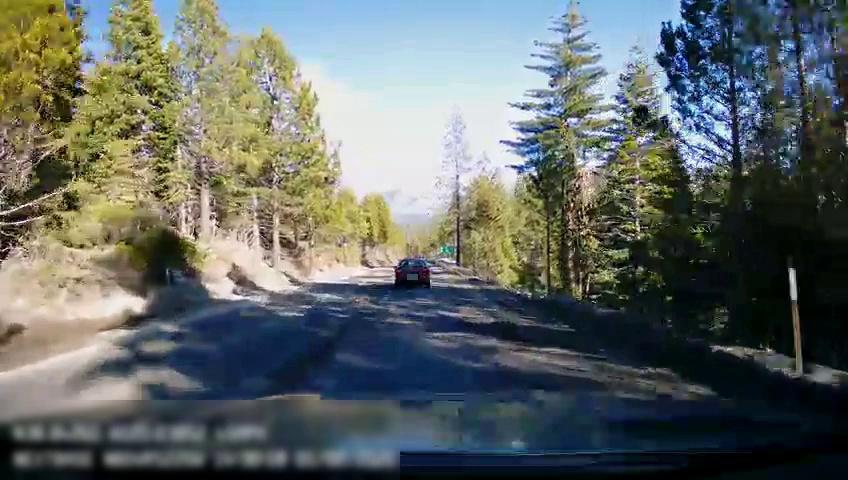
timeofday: Day
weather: Sunny
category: Drivable Space
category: Vehicles | Car
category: Lanes | Opposite Lane